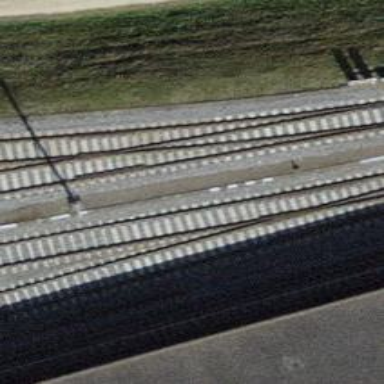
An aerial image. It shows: Single-track electrified railway siding with contact line for service.